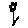
Label: flower